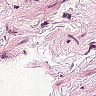
Metastatic tissue present: no